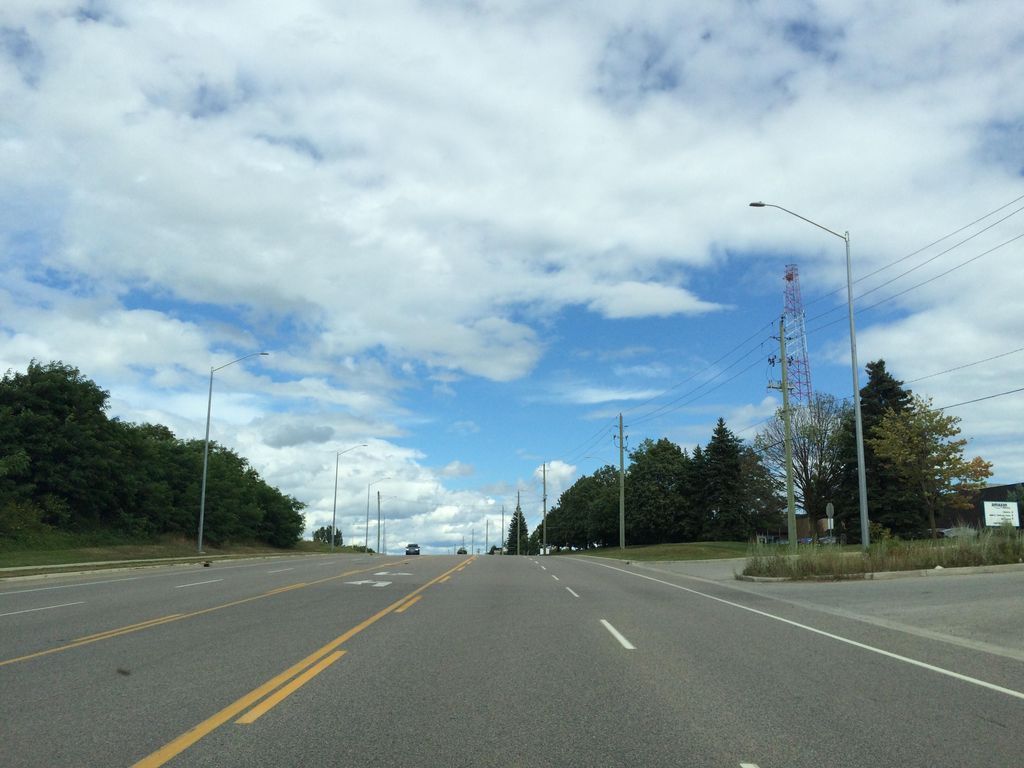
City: kitchener-waterloo